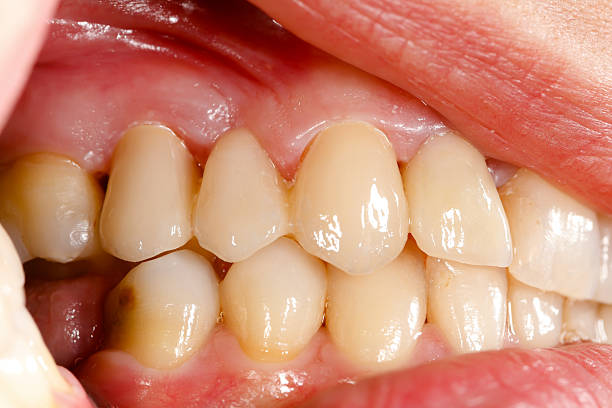
Condition: Gingivitis